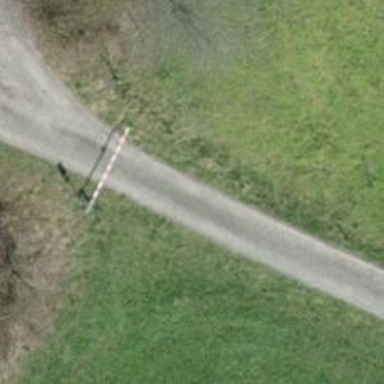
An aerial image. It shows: Track with grade 1 quality.